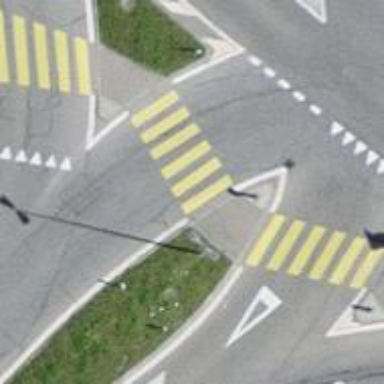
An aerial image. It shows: Uncontrolled zebra crossing.